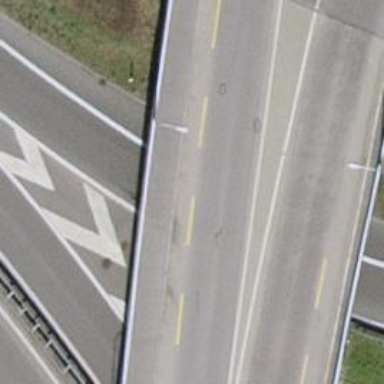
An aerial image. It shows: Motorway trunk link.